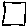
Label: square